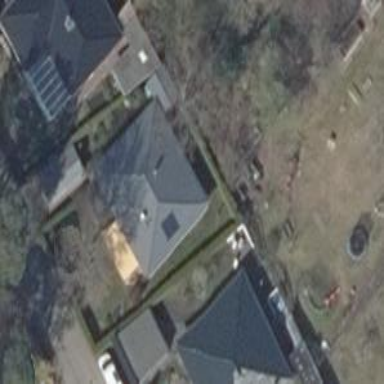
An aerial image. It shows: Detached building with hipped roof shape.